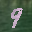
Label: 9